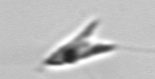
Label: Chrysochromulina_lanceolata